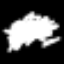
Label: squiggle